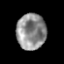
Tissue: prostate
Cell type: Myeloid cells
Senescence score: 0.227
Nuclear area (px): 1032
Mean DAPI intensity: 142.103